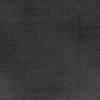
Atmospheric dust classification: dusty